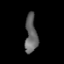
Tissue: prostate
Cell type: T cells
Senescence score: 0.3602
Nuclear area (px): 450
Mean DAPI intensity: 101.236